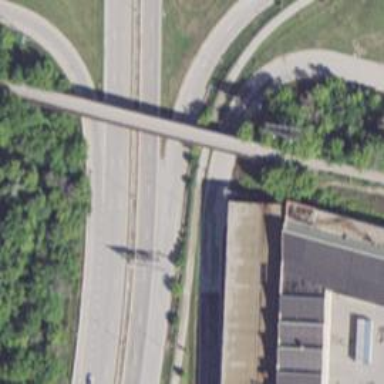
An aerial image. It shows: Unclassified road with separate sidewalk.